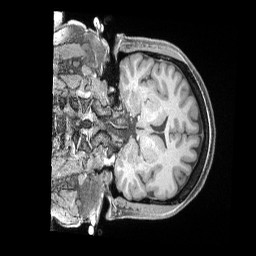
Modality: T1w
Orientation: coronal
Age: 37
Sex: female
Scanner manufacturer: siemens
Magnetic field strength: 3 T
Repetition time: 2 s
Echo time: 0.00211 s